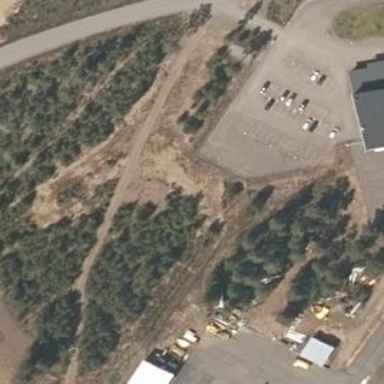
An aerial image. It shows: Parking area with asphalt surface designed for park and ride use.